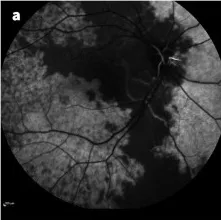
A: 44 seconds after fluorescein injection the fluorescein becomes visible in the retinal vessels, the choroidal filling is still incomplete.
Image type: ophthalmic_imaging (autofluorescence)